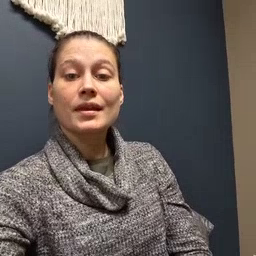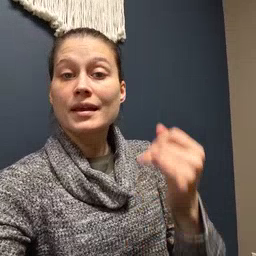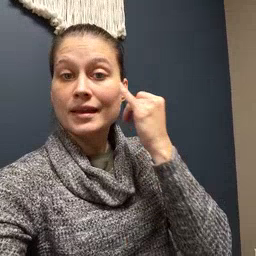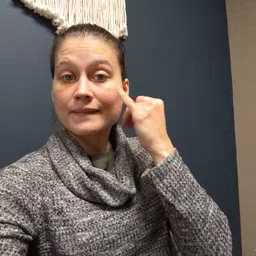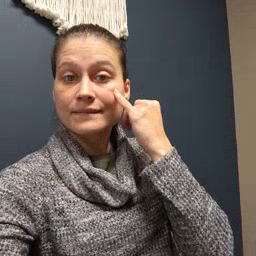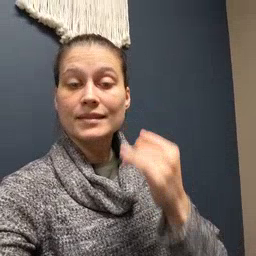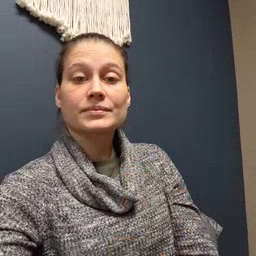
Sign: if